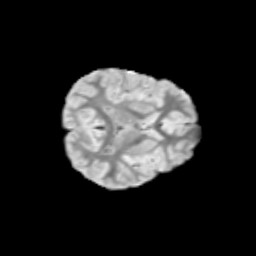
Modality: T2w
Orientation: axial
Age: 9
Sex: female
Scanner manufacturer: siemens
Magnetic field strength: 3 T
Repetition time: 3.8 s
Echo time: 0.07 s